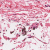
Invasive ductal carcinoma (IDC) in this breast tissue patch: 0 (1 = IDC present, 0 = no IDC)